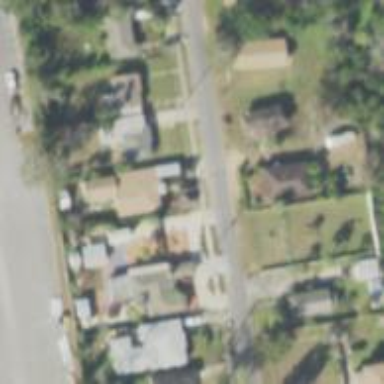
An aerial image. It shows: Single-family residential area.